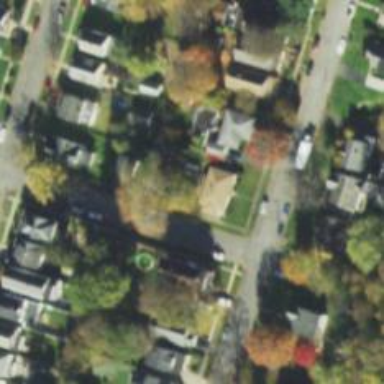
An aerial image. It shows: Alleyway designated as service road.